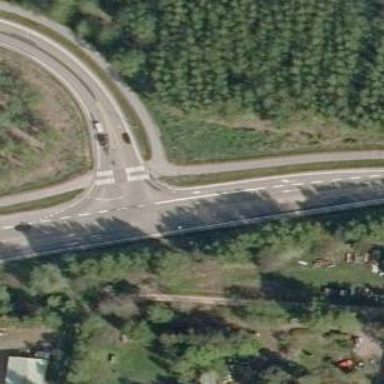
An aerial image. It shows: Island crossing on the road.